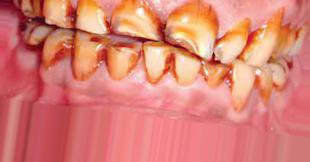
Condition: Tooth Discoloration